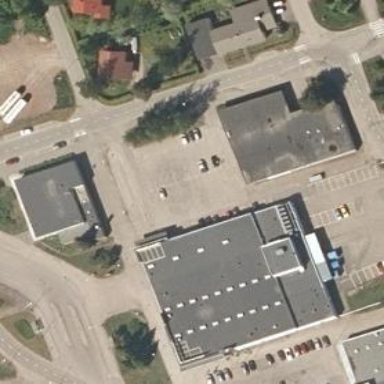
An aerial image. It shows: Supermarket building.